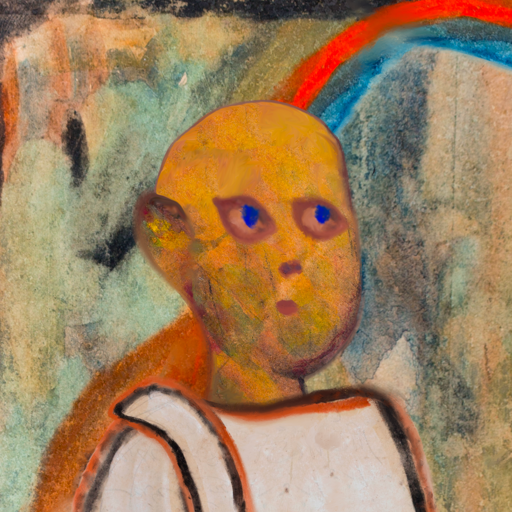
Background: Childish, Head And Neck Side: Gypsy_Mother, Face Side: Mother_And_Son_Mother, Bust: Roy_Bahadur, Hair Side: Blank, Head Accessory: Blank, Second Necklace: Blank, Necklace: Blank, Baby: Blank